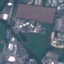
Land use / land cover: Industrial